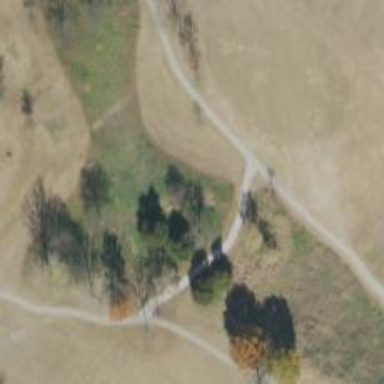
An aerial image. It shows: Golf cartpath that is also road path.